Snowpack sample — Loveland Pass, Silver Plume, Colorado, USA (2/11/26, 12:00 PM MST)
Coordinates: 39.663, -105.886
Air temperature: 35 °F
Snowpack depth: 82 cm
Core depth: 40 cm
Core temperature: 23 °F
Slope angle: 13°, slope face: 12°
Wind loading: high
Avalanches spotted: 1
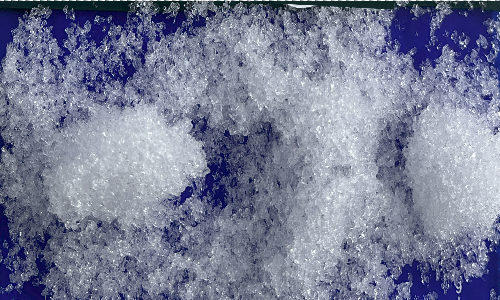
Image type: core
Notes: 1 small avalanche spotted on the north side of the bowl, lots of wind loading